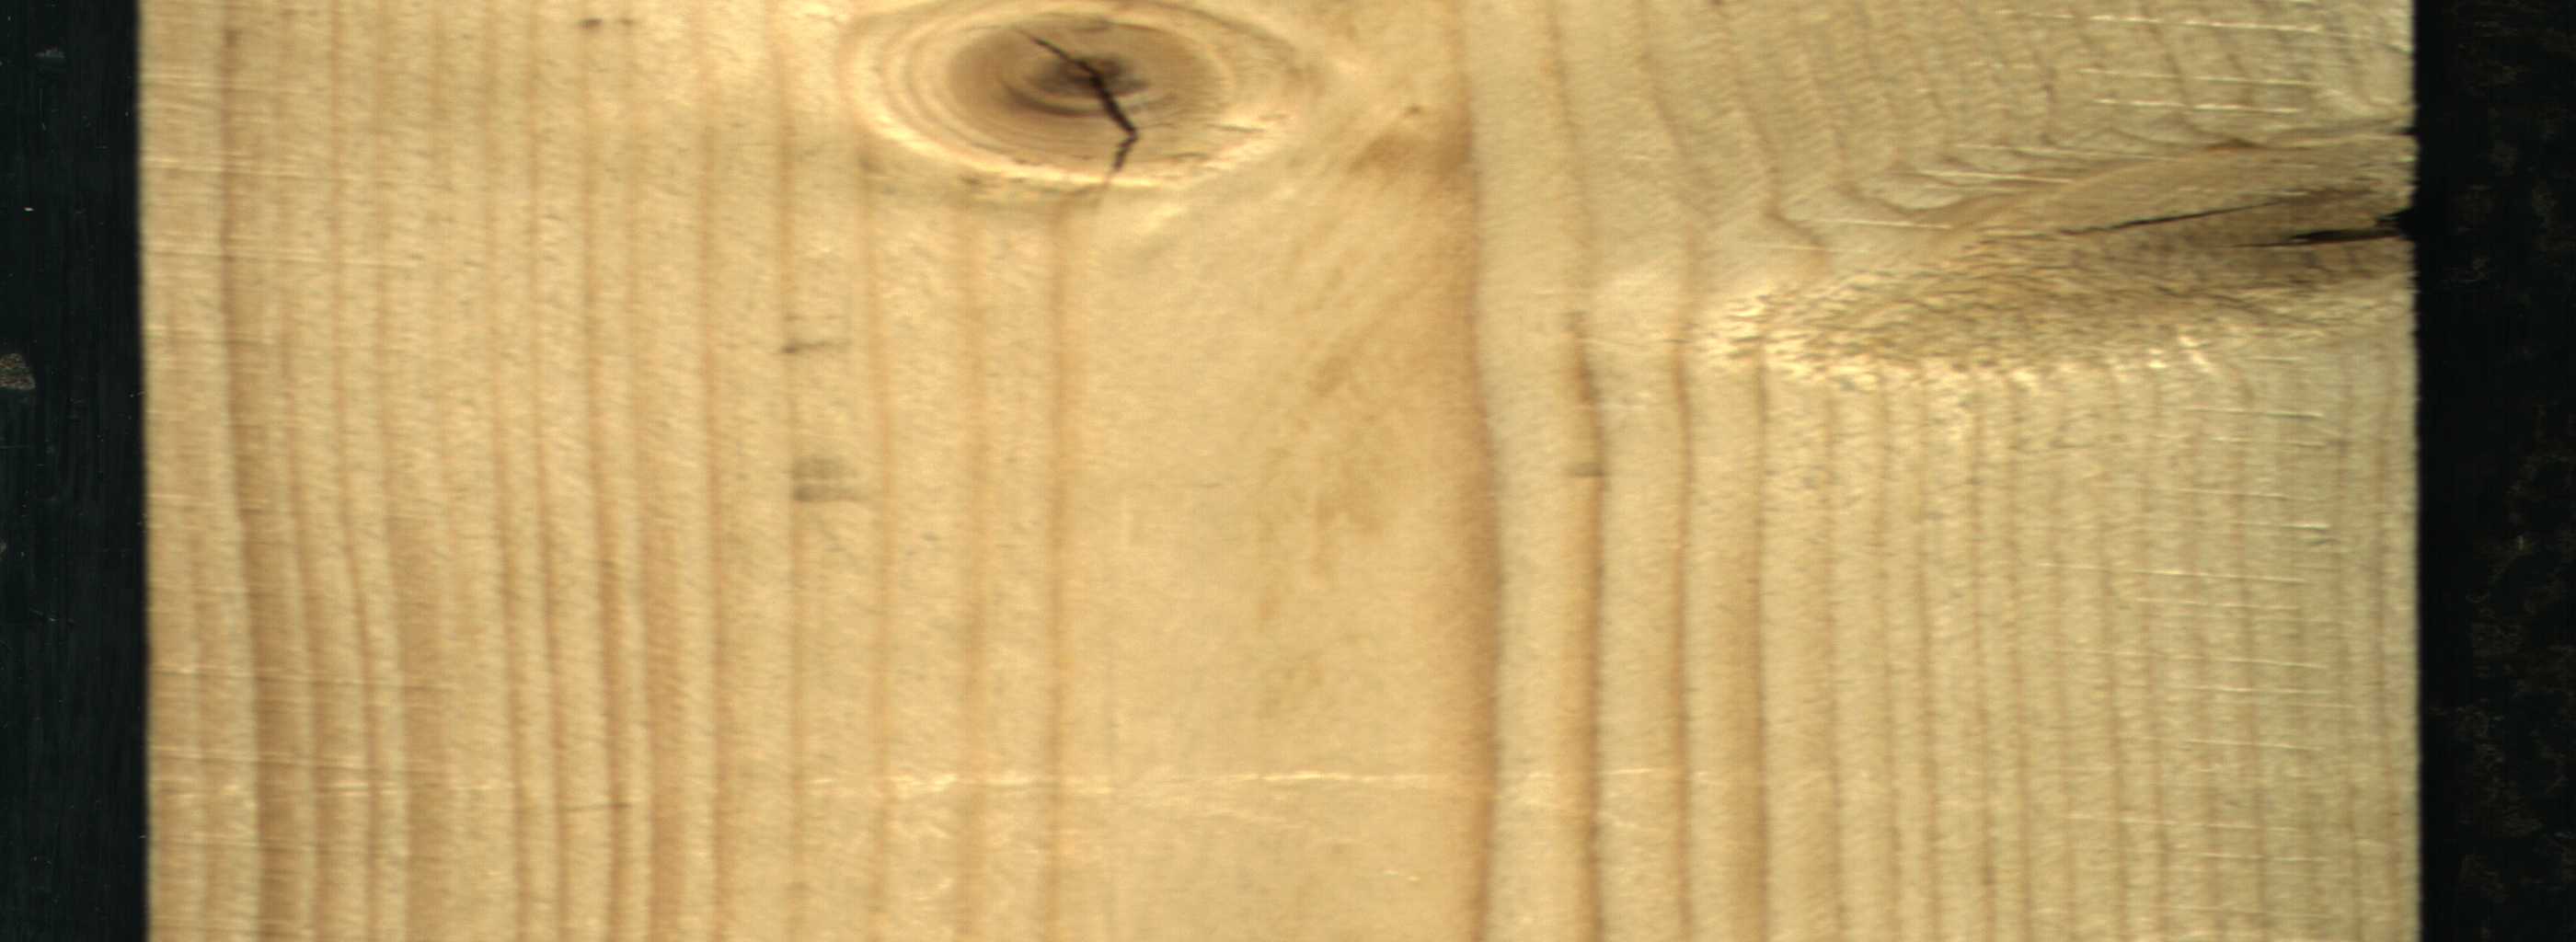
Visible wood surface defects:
knot_with_crack
knot_with_crack